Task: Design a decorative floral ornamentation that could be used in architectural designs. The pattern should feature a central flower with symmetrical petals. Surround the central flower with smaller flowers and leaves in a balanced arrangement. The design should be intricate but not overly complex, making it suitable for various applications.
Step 892:
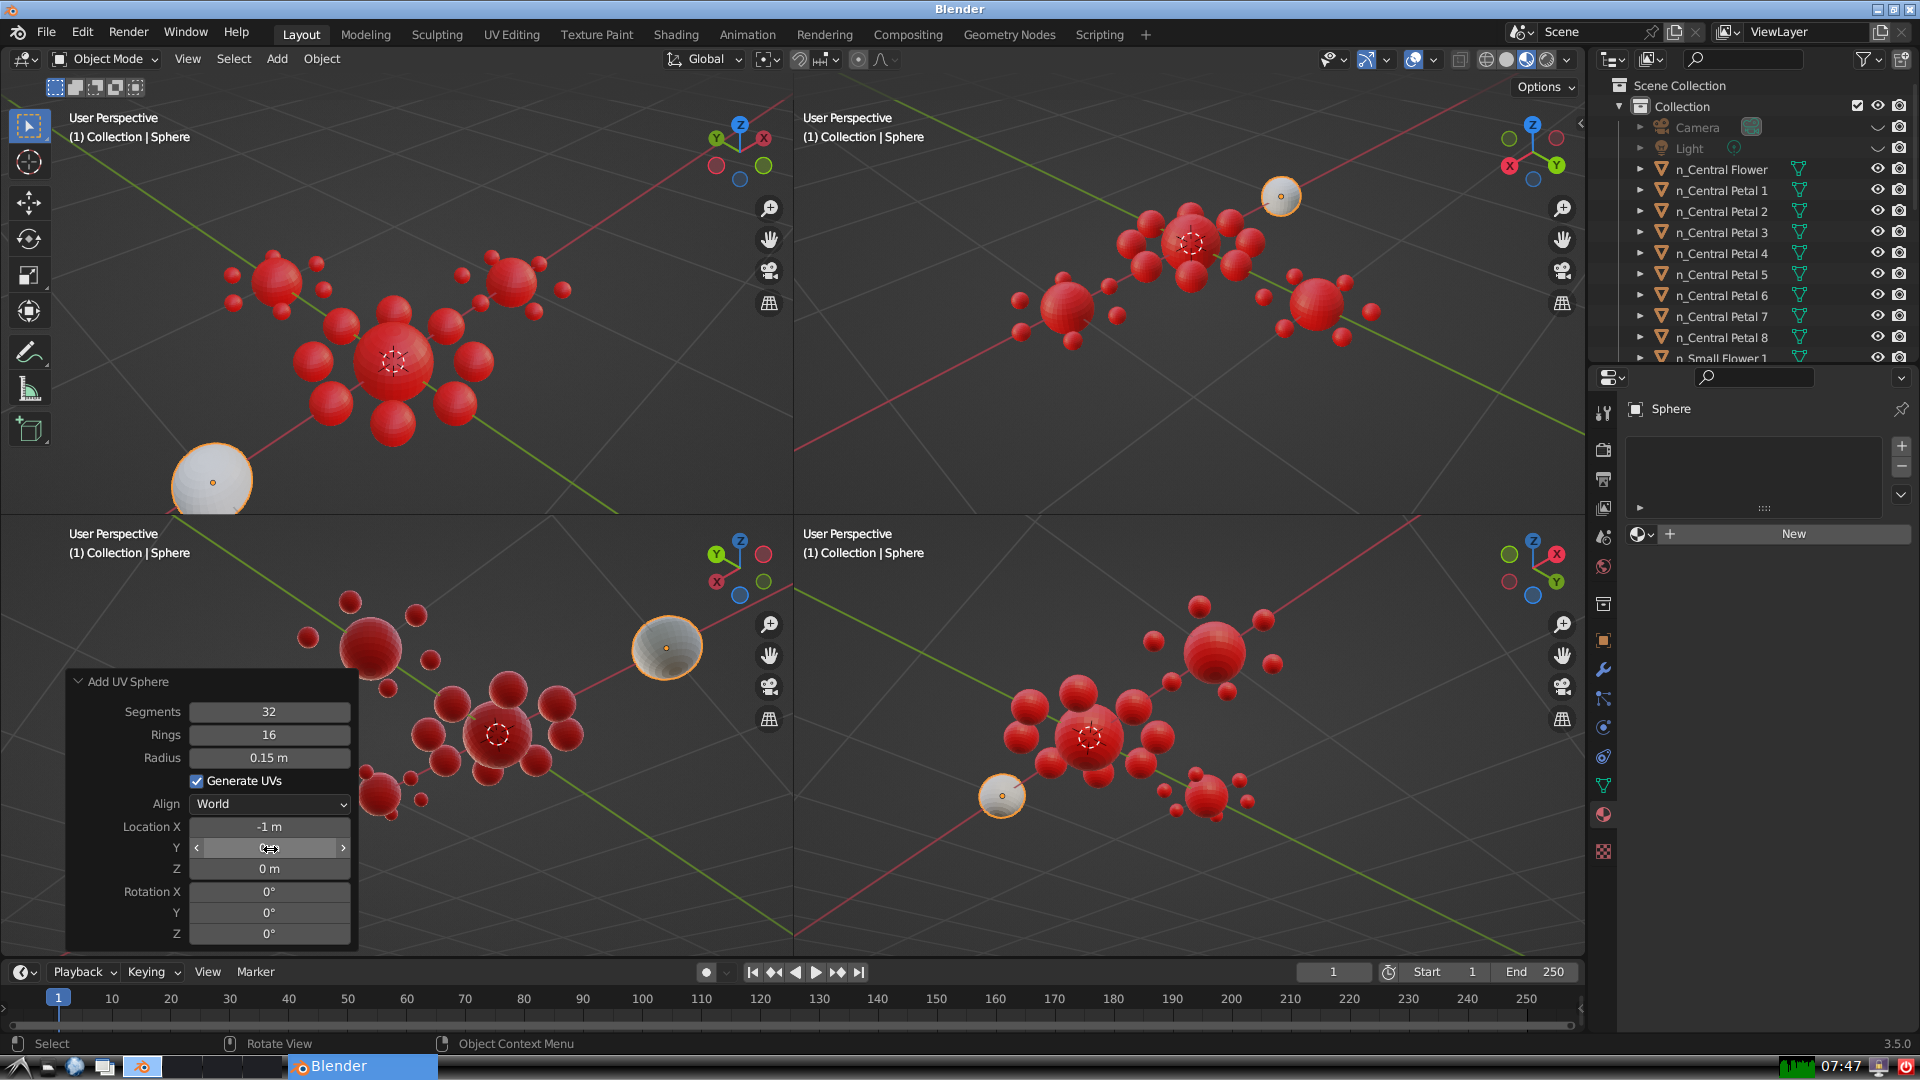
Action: {"mouse_move": [270, 867]}